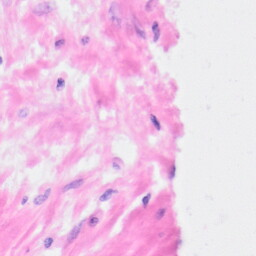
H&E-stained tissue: Kidney